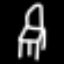
Label: chair